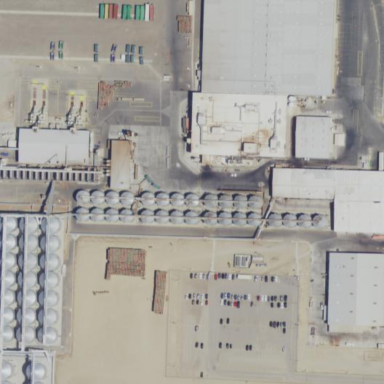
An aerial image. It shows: Industrial area.